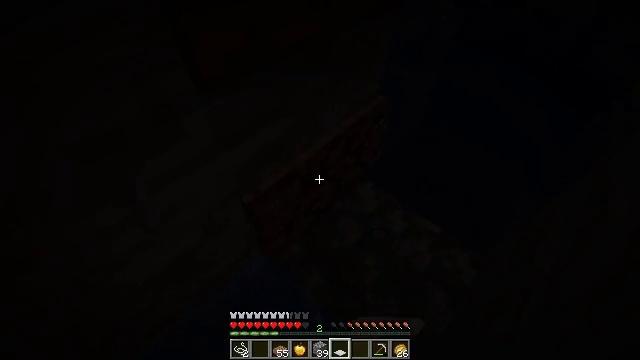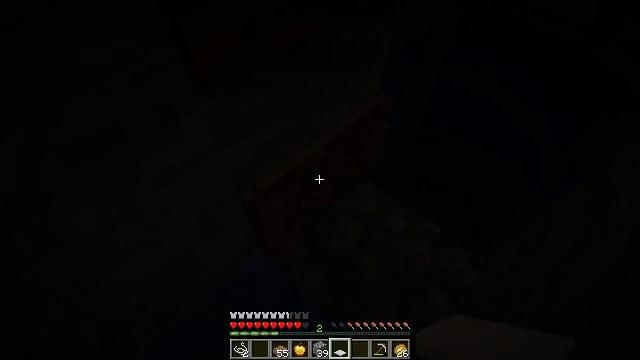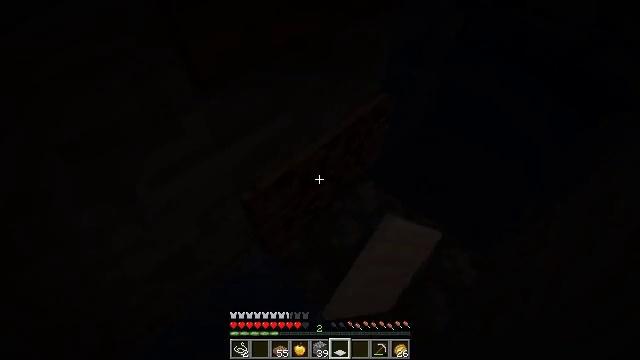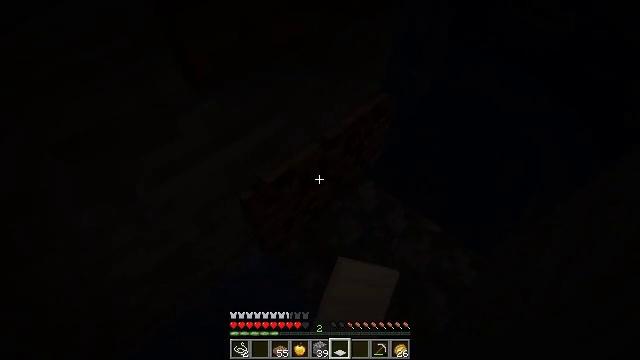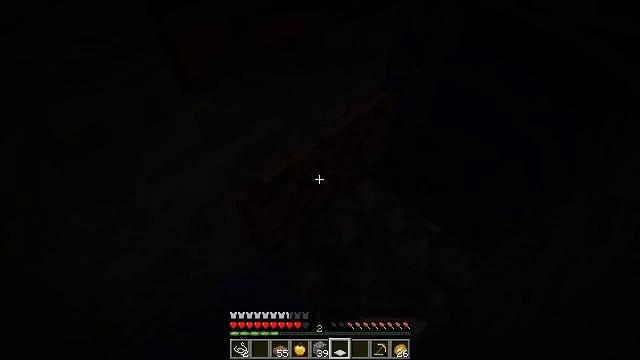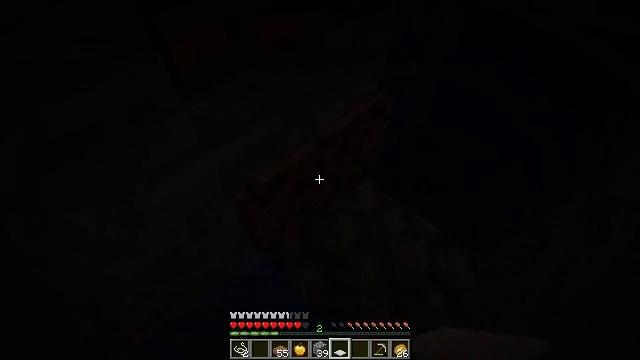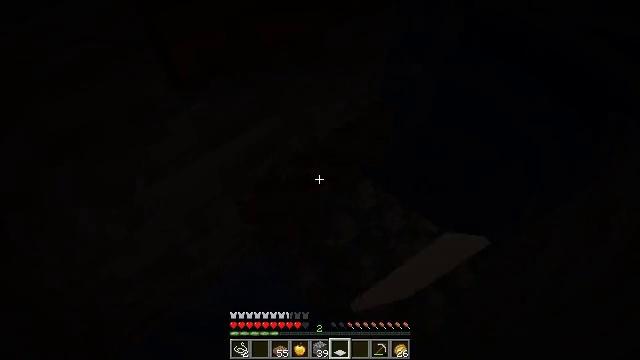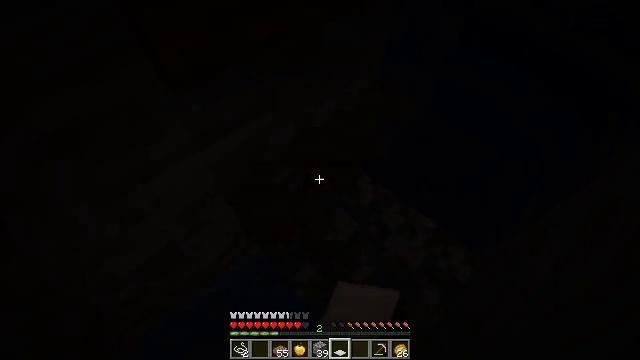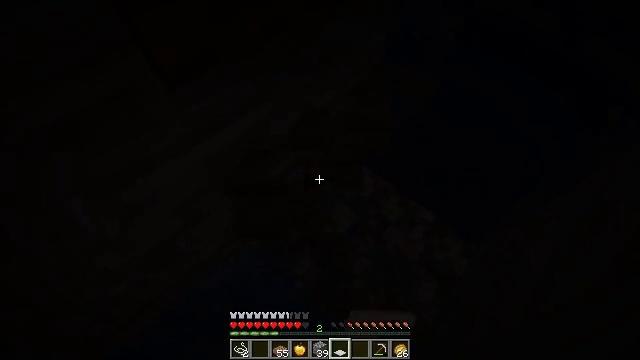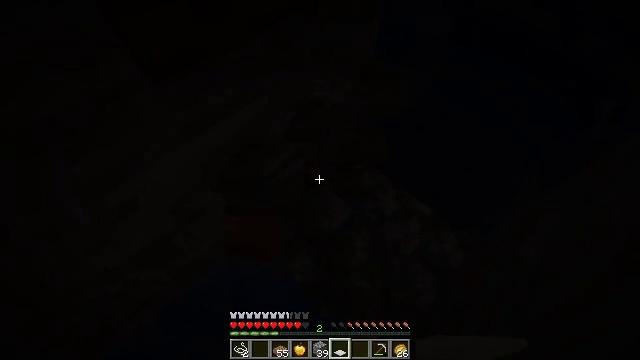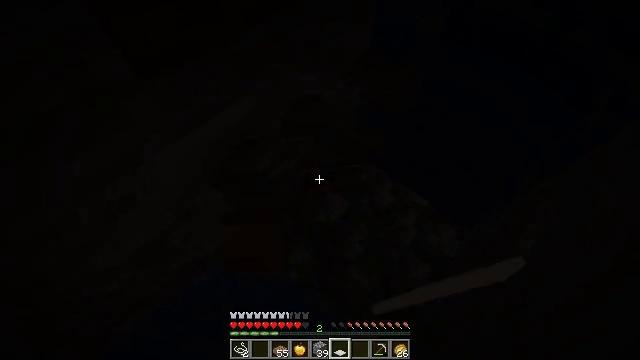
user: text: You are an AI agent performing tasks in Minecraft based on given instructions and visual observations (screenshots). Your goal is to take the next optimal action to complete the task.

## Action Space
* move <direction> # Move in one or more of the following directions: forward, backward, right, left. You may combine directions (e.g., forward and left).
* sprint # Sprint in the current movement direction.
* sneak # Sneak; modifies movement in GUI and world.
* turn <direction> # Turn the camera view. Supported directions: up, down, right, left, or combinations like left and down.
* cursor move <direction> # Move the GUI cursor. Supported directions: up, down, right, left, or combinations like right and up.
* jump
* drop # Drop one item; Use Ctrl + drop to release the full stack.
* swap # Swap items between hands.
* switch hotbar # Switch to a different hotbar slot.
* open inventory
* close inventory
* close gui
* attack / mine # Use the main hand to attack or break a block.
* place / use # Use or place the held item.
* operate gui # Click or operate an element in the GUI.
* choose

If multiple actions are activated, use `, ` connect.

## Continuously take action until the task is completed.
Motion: motion action
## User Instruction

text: Remove the jungle wall sign to change the message.
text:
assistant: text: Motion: attack / mine
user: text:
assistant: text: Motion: attack / mine
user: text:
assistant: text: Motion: attack / mine
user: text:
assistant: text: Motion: attack / mine
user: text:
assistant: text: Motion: attack / mine
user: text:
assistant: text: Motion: attack / mine
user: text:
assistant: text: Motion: turn down, attack / mine
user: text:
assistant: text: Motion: turn down, attack / mine
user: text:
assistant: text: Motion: turn down, attack / mine
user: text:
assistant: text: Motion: turn right and down, attack / mine
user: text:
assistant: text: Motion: attack / mine